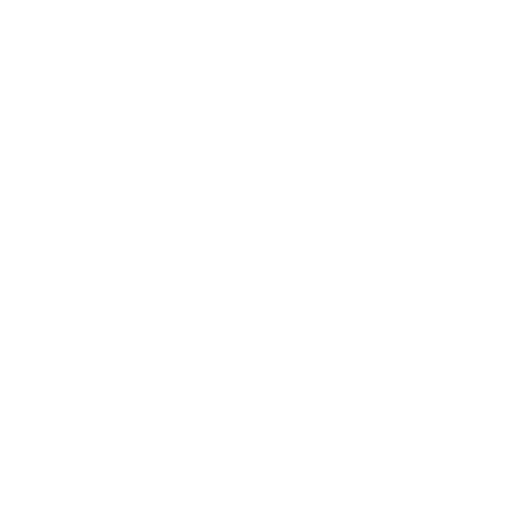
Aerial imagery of valley in Montana named Bear Gulch containing only unknown